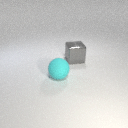
large cyan rubber sphere to the left of large gray metal cube